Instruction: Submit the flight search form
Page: home
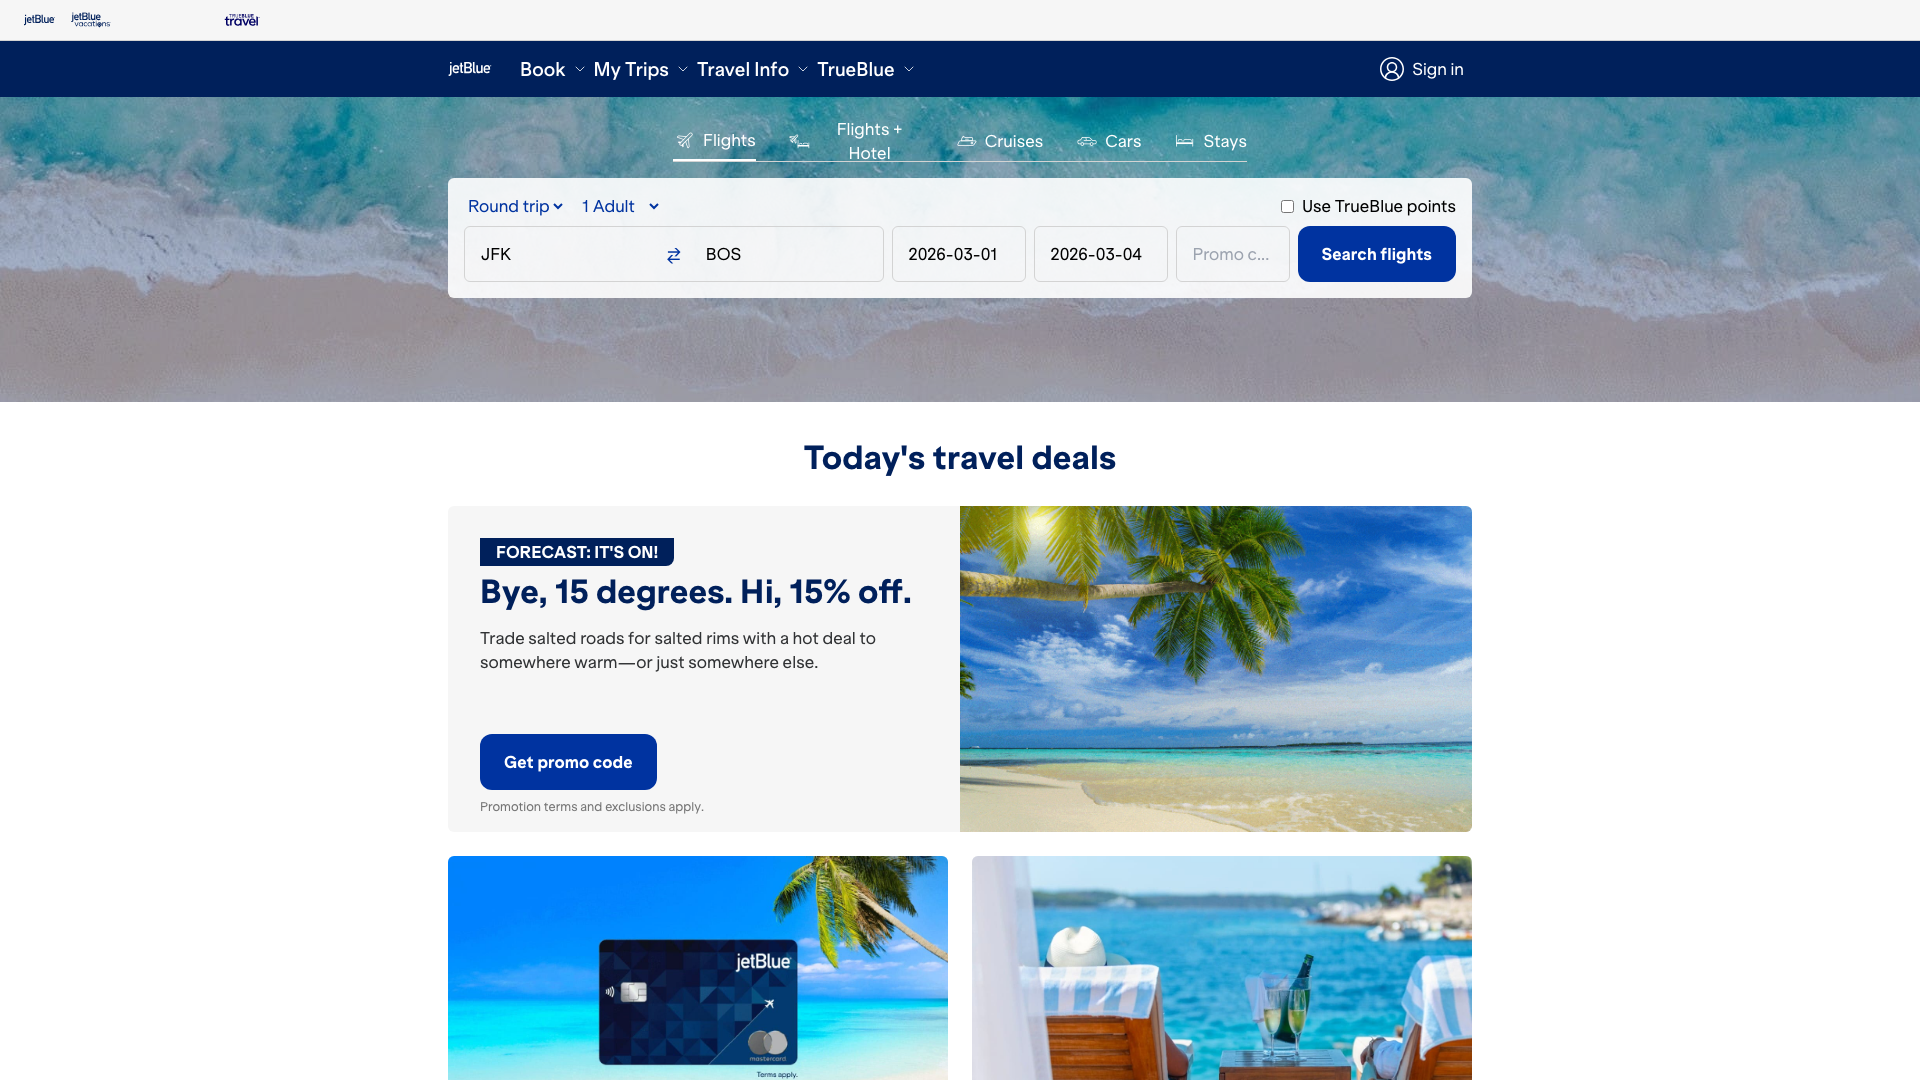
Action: click